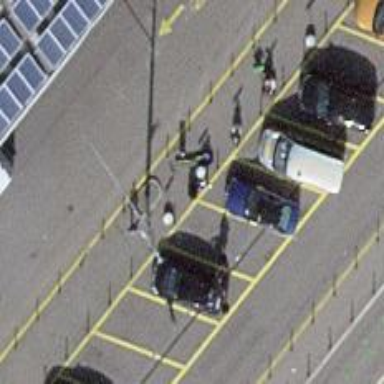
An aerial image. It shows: Taxi stand.